Field crop: maize
Growth stage: 2
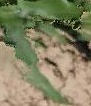
Species: maize